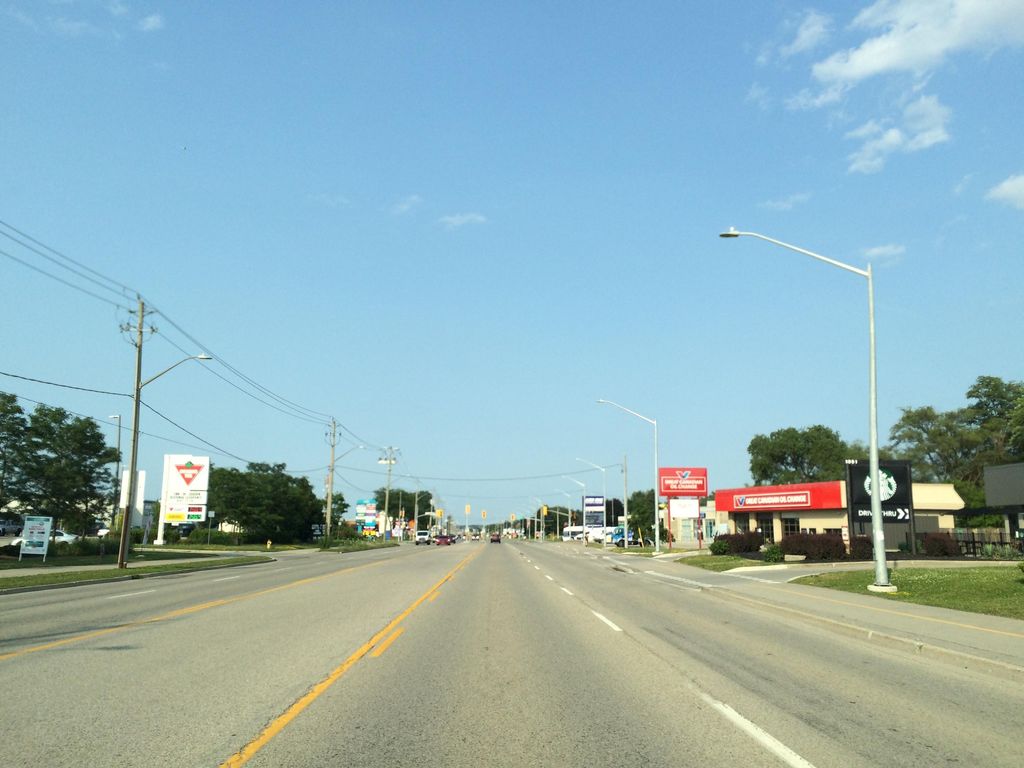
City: kitchener-waterloo